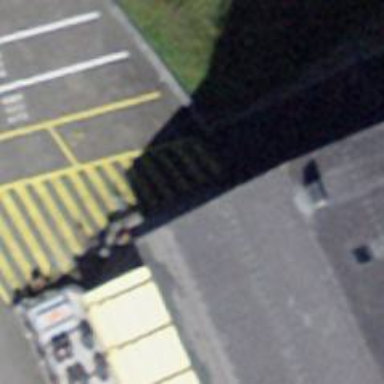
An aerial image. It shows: Bicycle repair station.